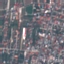
Land use / land cover class: Residential